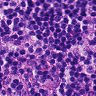
Metastatic tissue present: yes